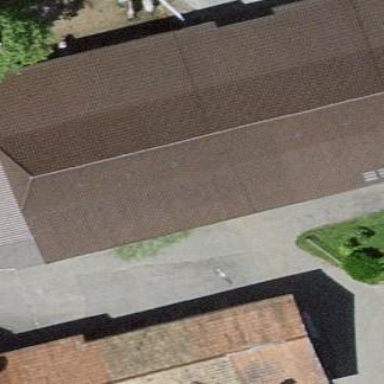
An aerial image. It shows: Farm building.